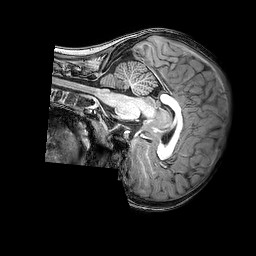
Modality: T1w
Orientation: sagittal
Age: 7
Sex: male
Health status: healthy